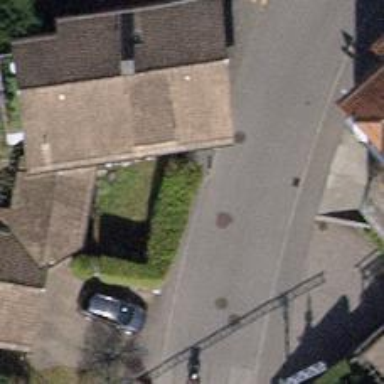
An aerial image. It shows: Asphalt sidewalk along the footway.